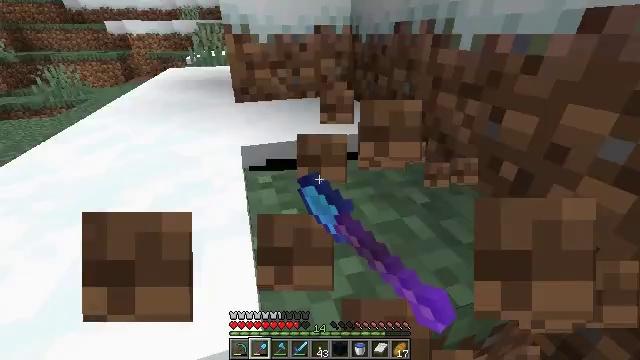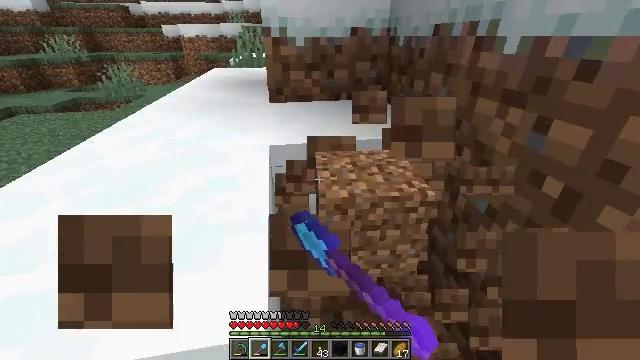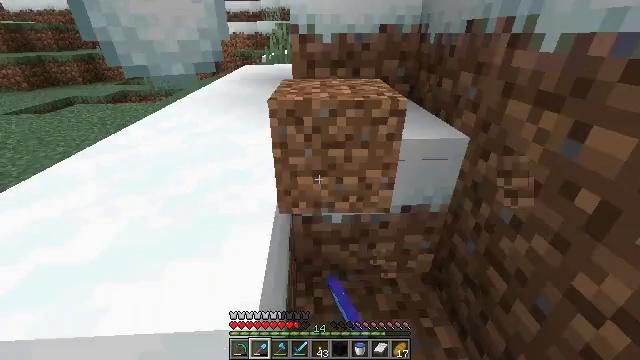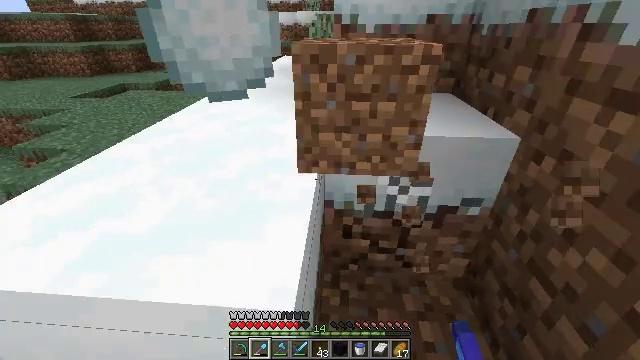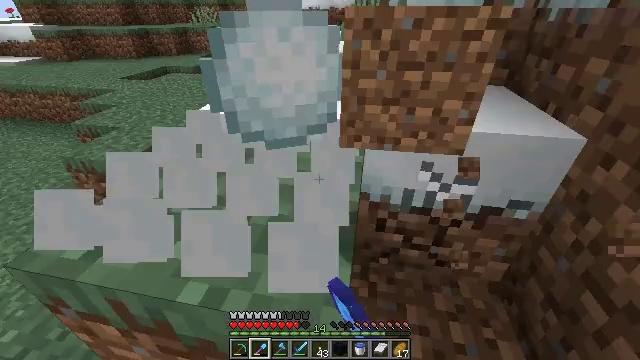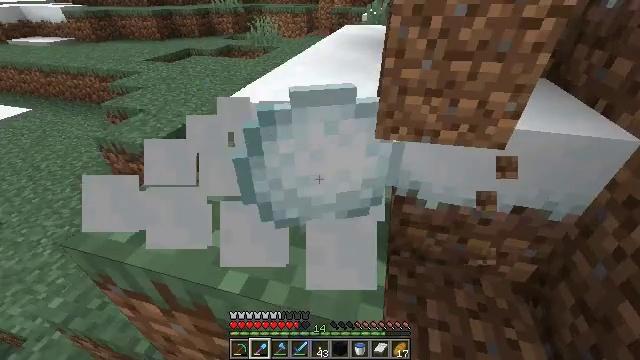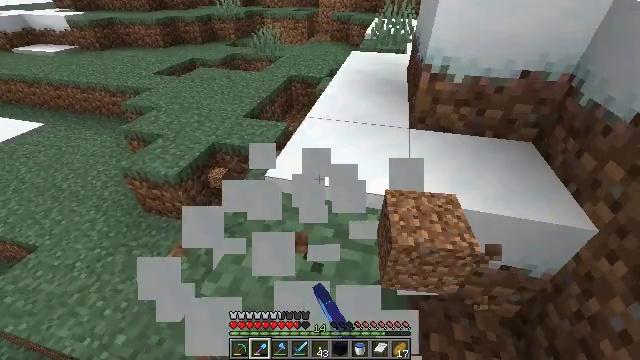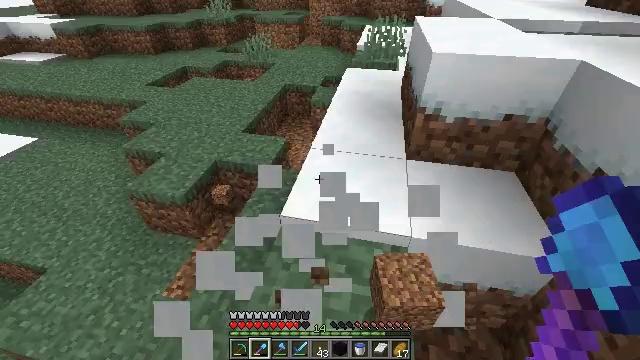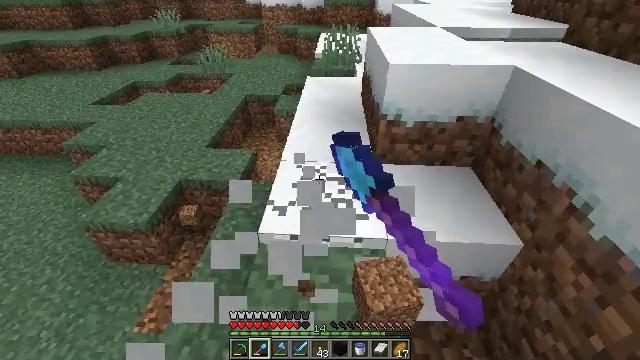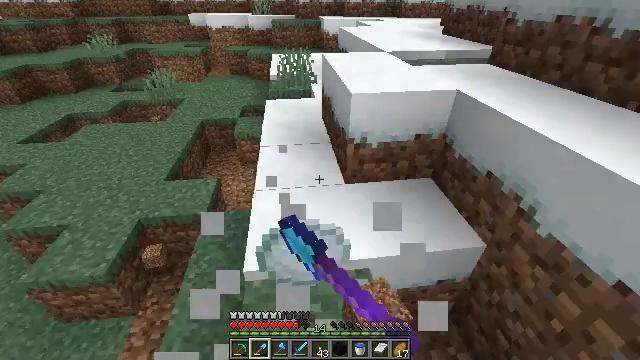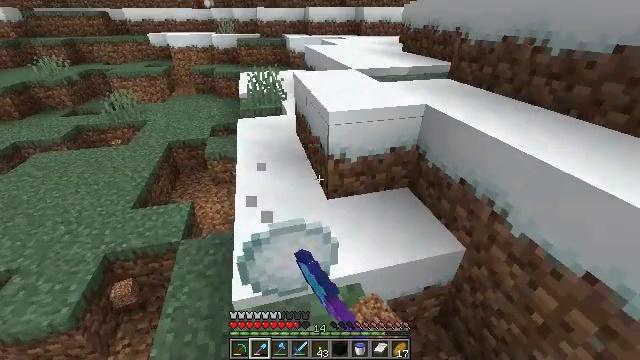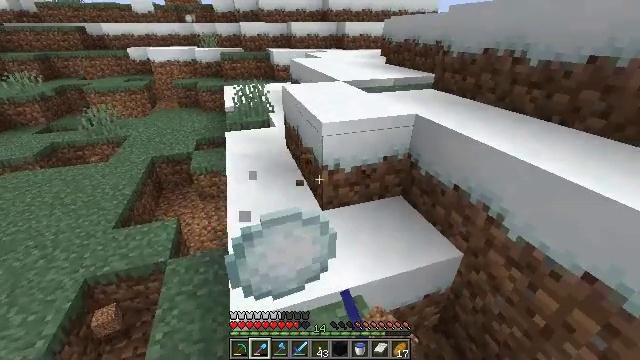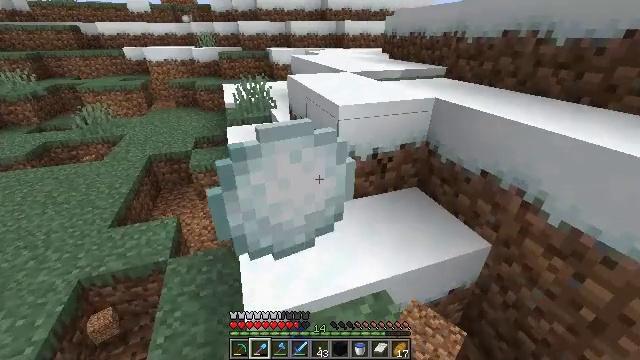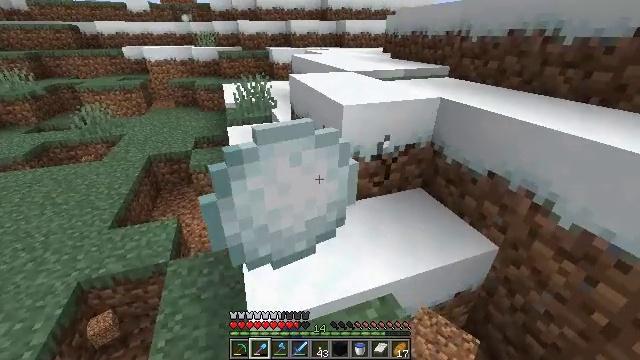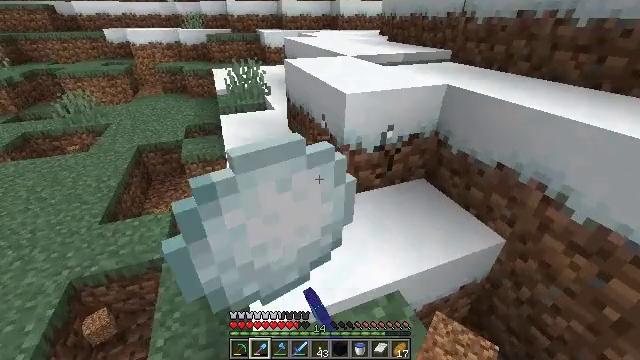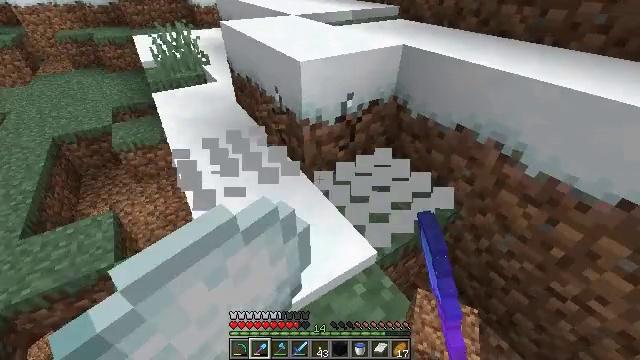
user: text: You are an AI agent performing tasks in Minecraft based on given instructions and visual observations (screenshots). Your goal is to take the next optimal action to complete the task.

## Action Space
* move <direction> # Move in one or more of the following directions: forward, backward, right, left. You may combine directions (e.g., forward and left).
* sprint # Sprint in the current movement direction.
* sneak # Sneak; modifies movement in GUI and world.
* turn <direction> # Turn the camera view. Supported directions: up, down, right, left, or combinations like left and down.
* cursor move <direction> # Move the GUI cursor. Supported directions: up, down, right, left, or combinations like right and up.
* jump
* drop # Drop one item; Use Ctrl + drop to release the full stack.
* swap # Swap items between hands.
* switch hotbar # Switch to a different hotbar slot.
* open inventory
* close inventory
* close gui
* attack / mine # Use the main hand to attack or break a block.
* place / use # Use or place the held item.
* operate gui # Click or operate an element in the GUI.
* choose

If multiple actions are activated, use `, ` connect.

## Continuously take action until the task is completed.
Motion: motion action
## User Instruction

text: Shovel the snow to gather it.
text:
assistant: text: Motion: move forward, turn left, attack / mine
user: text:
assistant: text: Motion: move forward, turn left, attack / mine
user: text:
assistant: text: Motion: move forward and move left, turn left and down, attack / mine
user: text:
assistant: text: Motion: move forward and move left, turn left and down, attack / mine
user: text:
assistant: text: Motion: move forward and move left, turn left and down, attack / mine, jump
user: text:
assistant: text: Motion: move forward and move left, turn down, attack / mine, jump
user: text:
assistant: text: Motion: move forward and move left, turn right and down, attack / mine, jump
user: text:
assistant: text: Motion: move forward and move left, turn right and up, attack / mine, jump
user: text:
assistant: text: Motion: move forward and move left, turn right and up, attack / mine
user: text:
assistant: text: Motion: move forward, turn right and up, attack / mine
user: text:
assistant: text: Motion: move forward, turn right and up, attack / mine
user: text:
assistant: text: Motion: move forward, attack / mine
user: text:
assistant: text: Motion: move forward, attack / mine
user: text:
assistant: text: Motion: move forward, turn right and down, attack / mine
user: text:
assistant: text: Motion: move forward, turn right and down, attack / mine
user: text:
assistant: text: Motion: turn right and down, attack / mine
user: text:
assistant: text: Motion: turn right, attack / mine
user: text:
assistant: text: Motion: attack / mine
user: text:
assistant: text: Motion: turn left, attack / mine
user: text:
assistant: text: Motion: attack / mine